Aerial crown-view tile of a tropical tree (Barro Colorado Island, Panama), acquired 20250616:
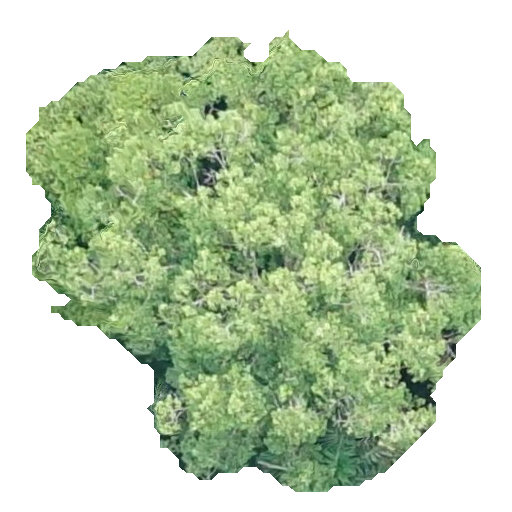
Species: Ocotea leptobotra
GBIF accepted scientific name: Ocotea leptobotra
Crown area: 211.278 m²